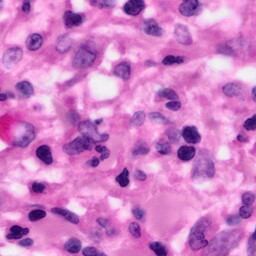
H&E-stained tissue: Pancreatic